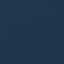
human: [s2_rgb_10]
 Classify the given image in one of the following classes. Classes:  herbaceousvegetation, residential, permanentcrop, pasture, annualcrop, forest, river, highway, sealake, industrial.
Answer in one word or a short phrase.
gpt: SeaLake